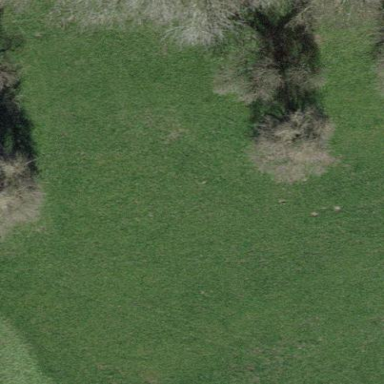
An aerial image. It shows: Orchard.